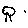
Label: tree